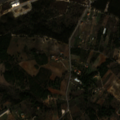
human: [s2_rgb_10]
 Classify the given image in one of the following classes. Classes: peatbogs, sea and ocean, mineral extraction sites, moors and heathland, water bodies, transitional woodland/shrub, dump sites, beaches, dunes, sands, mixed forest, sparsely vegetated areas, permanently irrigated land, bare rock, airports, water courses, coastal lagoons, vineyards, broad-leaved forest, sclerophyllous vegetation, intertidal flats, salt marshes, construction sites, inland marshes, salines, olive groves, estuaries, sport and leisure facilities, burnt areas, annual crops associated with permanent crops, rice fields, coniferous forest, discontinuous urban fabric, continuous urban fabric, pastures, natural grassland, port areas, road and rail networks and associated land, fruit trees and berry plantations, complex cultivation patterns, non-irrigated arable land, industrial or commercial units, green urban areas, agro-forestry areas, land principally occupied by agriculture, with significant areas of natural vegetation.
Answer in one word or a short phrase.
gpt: vineyards, land principally occupied by agriculture, with significant areas of natural vegetation, broad-leaved forest, transitional woodland/shrub